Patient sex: M
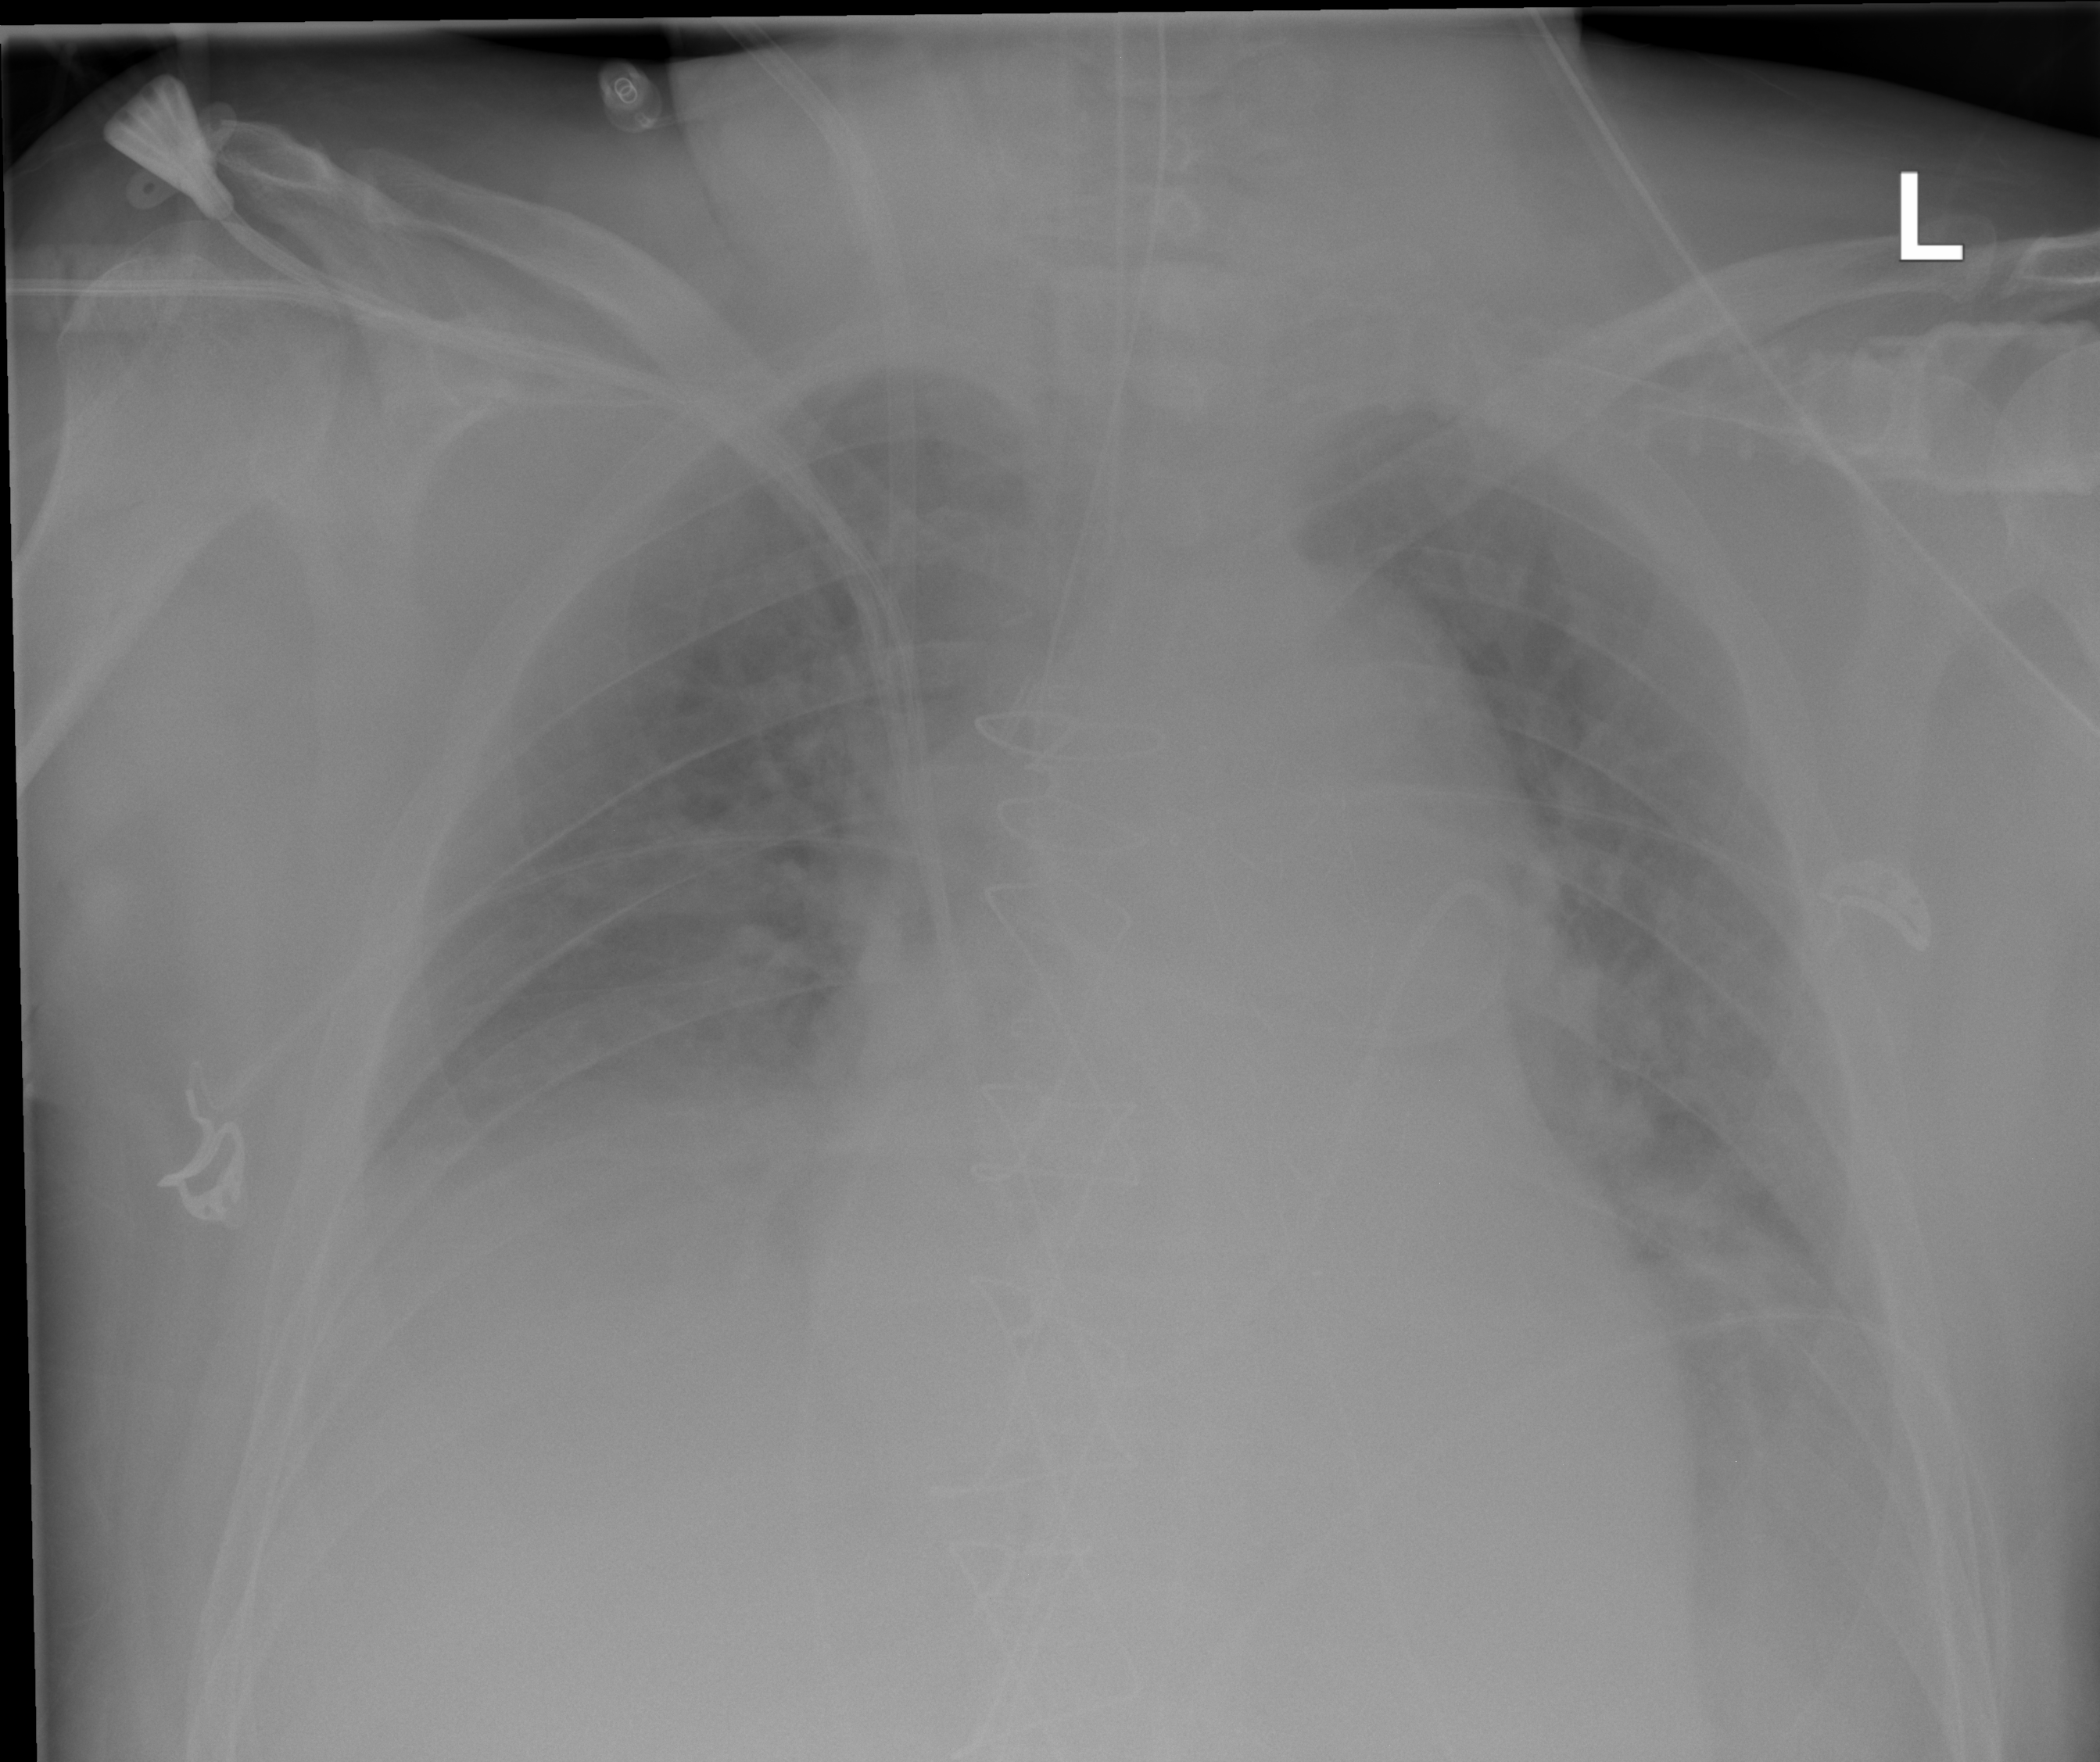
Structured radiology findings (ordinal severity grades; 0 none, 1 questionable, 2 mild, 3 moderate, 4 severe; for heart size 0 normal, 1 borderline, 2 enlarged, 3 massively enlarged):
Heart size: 0
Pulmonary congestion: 2
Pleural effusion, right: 2
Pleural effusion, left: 2
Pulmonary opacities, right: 2
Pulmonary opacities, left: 2
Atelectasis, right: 2
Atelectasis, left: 2